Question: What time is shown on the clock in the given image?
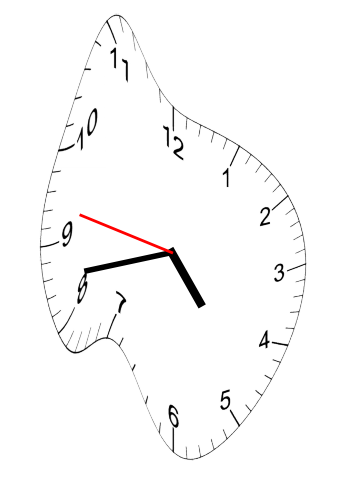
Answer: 04:42:47